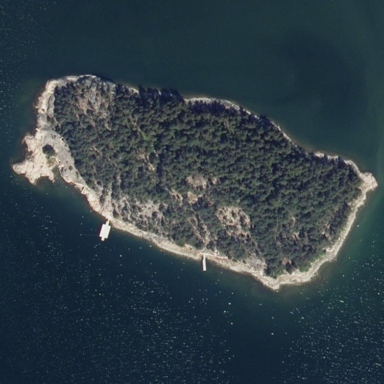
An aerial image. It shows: Islet located along the natural coastline.